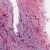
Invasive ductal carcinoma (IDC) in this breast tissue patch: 1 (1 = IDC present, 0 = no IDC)